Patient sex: F
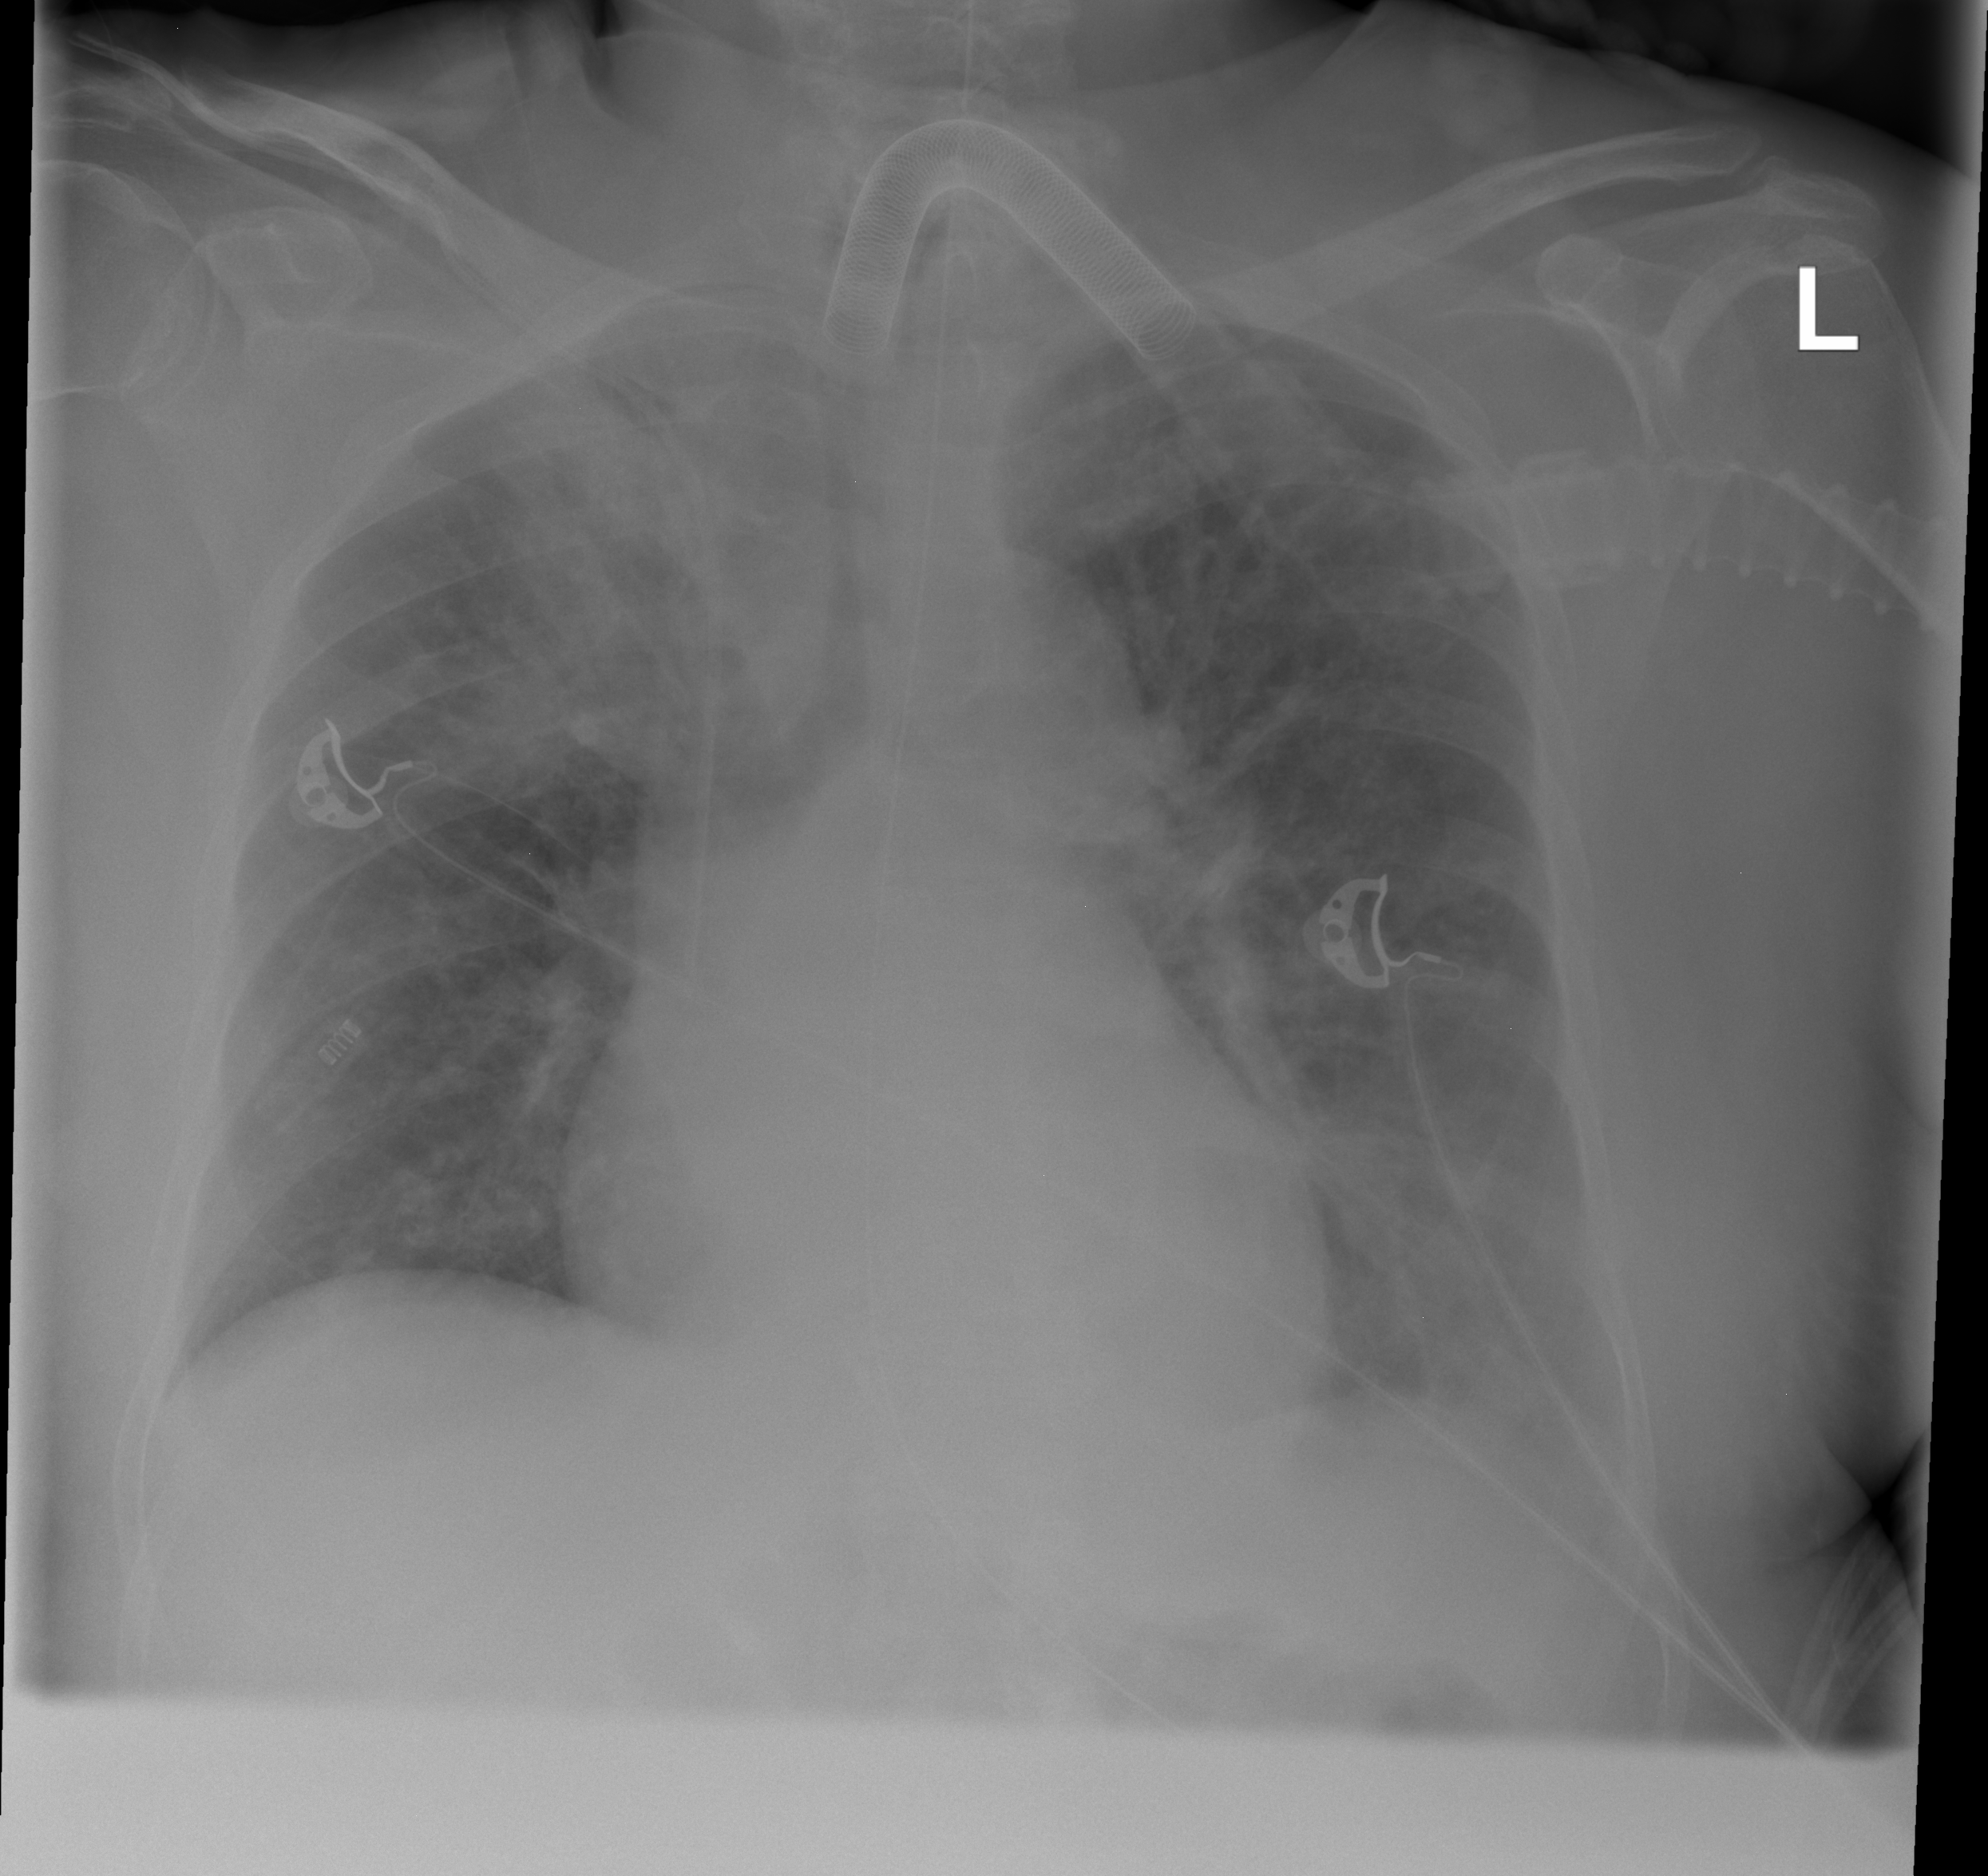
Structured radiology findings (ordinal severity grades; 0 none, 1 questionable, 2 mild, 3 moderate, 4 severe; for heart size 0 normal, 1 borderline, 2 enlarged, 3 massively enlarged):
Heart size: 0
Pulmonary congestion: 2
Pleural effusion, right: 0
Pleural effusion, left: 0
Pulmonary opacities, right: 3
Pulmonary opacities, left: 0
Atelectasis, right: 2
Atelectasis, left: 0